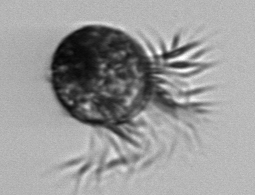
Label: Pelagostrobilidium